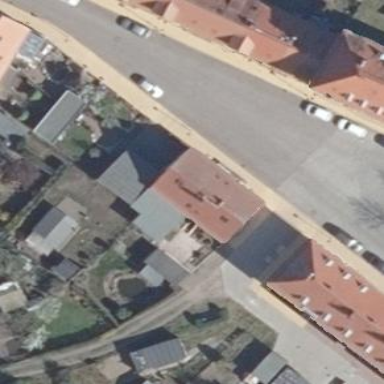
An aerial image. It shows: Building with gabled roof.